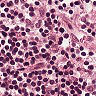
Metastatic tissue present: no